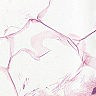
Metastatic tissue present: no